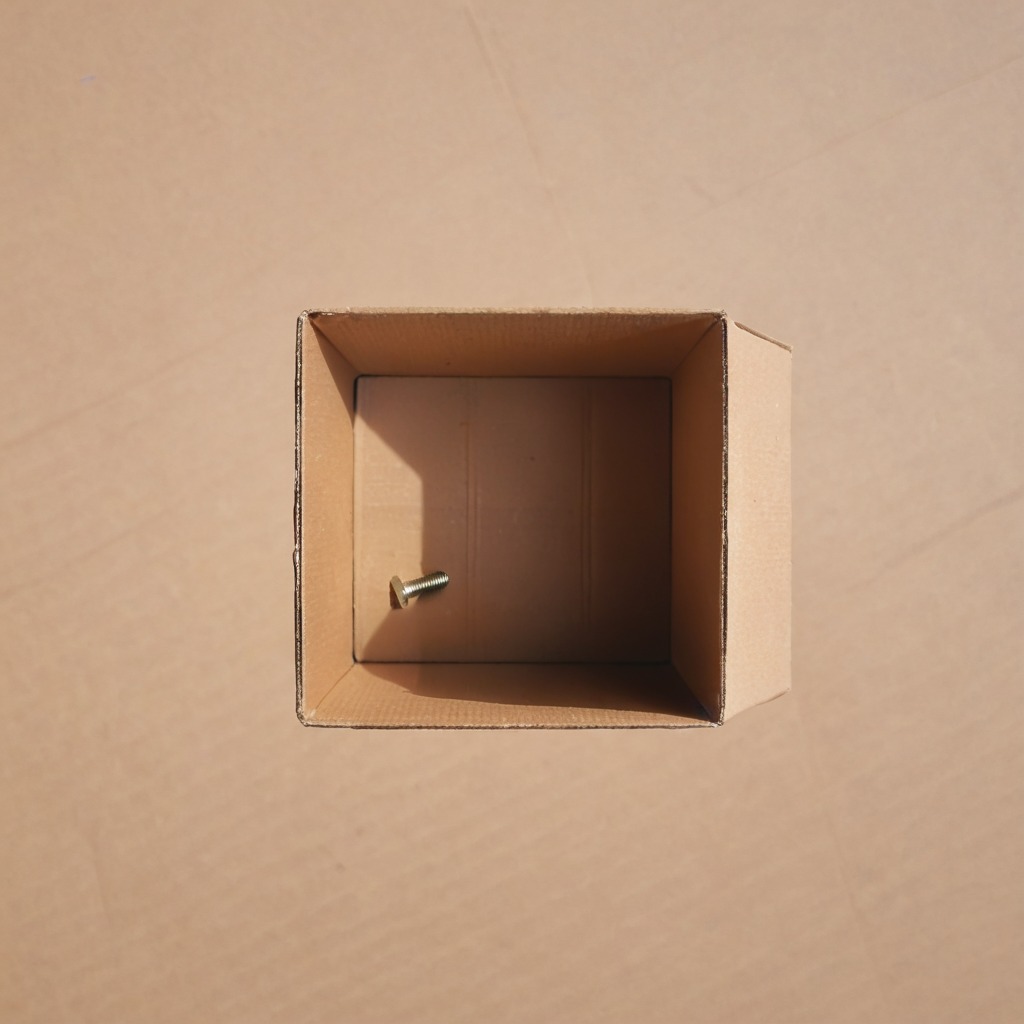
A metal screw is lying on the cardboard box surface in an outdoor workshop during daytime bright natural light soft shadows slightly creased but